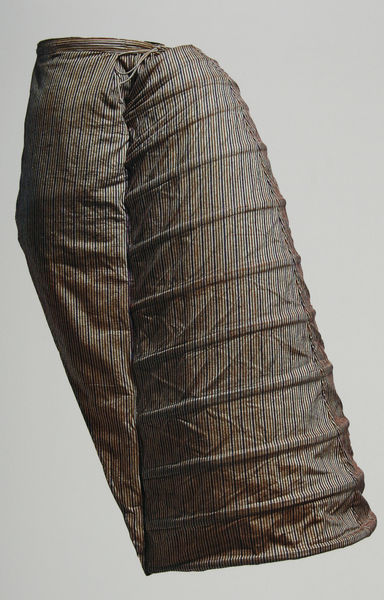
Titel: Turnüre
Standort: Kyoto (Japan)
Institution: Kyoto Costume Institute
Schlagwörter: blau, dunkel, braun, grau, schwarz, weiss, dame, tuch, beige, mode, muster, rock, anzug, hose, jacke, falten, kleidung, kragen, ärmel, gewand, kostüm, stehend, stoff, saum, kreis, skulptur, bein, japan, modell, mieder, abstrakt, modern, linien, detail, gestreift, streifen, gestell, naht, foto, fotografie, gerüst, unterrock, ringe, rippen, schnitt, kunst, photo, vorderseite, china, geringelt, schoss, geschnürt, nadelstreifen, streigen, reif, muschel, gewebe, textil, raupe, objekt, schwebend, spirale, design, komisch, reifen, reifrock, installation, rillen, längs, tunnel, bund, turnüre, hosenbein, verstärkung, proportion, hinterseite, schlauch, nähte, röhre, ding, genäht, photogrphie, kyoto, textilie, walther, teille, gestärkt, seltsam, schwebt, roc, überrock, säume, längsgestreift, tournüre, tournure, braunbeige, gesreift, getreift, mosell, ai